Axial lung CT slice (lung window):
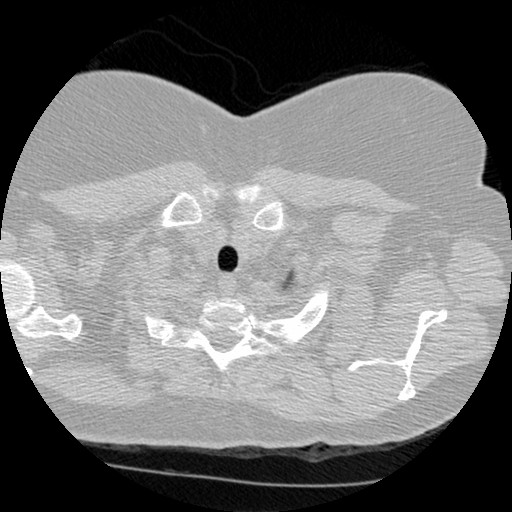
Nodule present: no